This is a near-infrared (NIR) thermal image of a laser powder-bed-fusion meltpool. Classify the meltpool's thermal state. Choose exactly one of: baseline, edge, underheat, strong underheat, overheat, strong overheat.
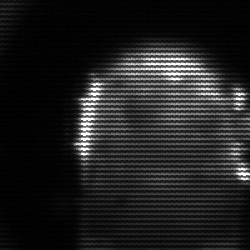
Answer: baseline